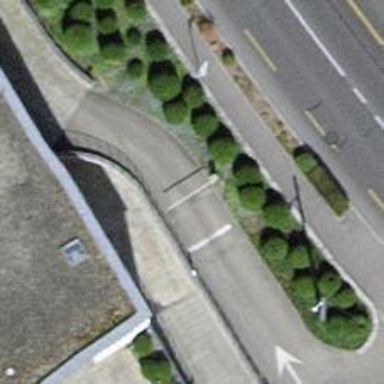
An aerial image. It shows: Lift gate barrier.